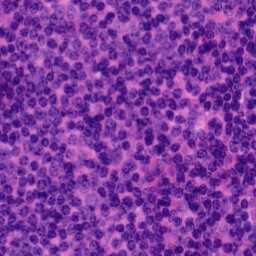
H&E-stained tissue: Tonsil